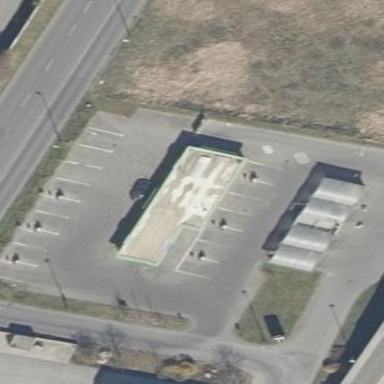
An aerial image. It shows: Car wash facility located inside building.